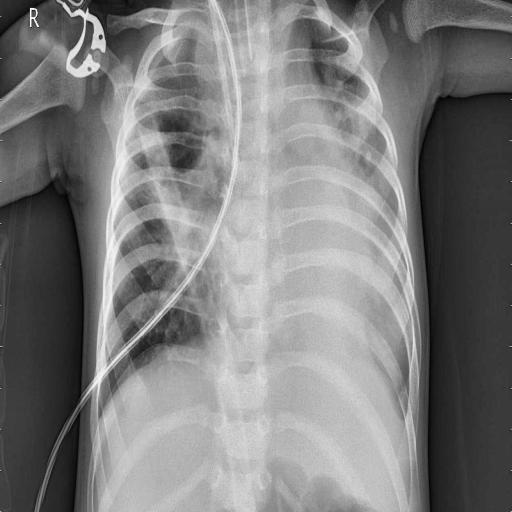
Finding: PNEUMONIA